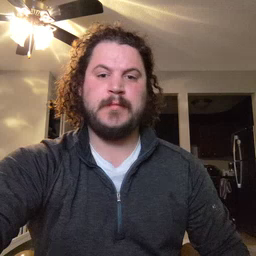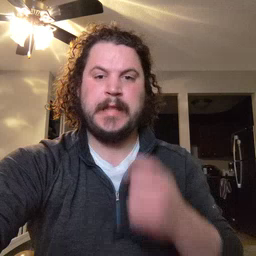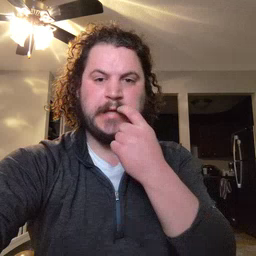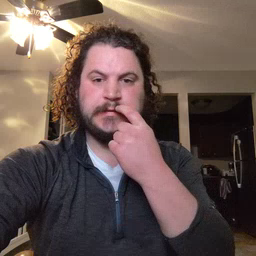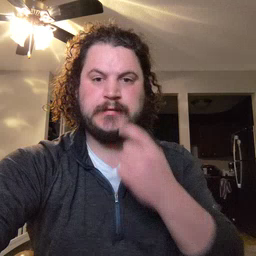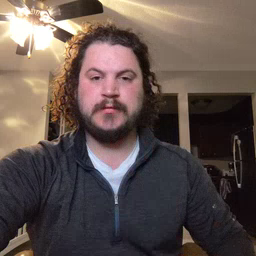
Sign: glasswindow